Question: I can convert values to with the following code...
'''
$r = $r/255;
$g = $g/255;
$b = $b/255;
$h = 0;
$s = 0;
$v = 0;
$min = min(min($r, $g),$b);
$max = max(max($r, $g),$b);
$r = $max-$min;
$v = $max;
if($r == 0){
$h = 0;
$s = 0;
}
else {
$s = $r / $max;
$hr = ((($max - $r) / 6) + ($r / 2)) / $r;
$hg = ((($max - $g) / 6) + ($r / 2)) / $r;
$hb = ((($max - $b) / 6) + ($r / 2)) / $r;
if ($r == $max) $h = $hb - $hg;
else if($g == $max) $h = (1/3) + $hr - $hb;
else if ($b == $max) $h = (2/3) + $hg - $hr;
if ($h < 0)$h += 1;
if ($h > 1)$h -= 1;
}
'''
But how do you convert in ???
The following is on wikipedia but I don't understand it,
I'm guessing it's pretty obvious

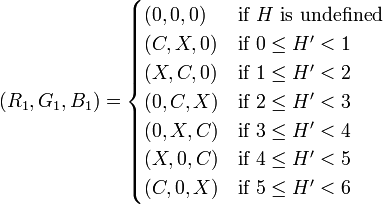
Answer: This is for the the HSV values in the range '[0,1]' (and giving RGB values in the range '[0,1]', instead of '{0, 1, ..., 255}':
'''
function HSVtoRGB(array $hsv) {
list($H,$S,$V) = $hsv;
//1
$H *= 6;
//2
$I = floor($H);
$F = $H - $I;
//3
$M = $V * (1 - $S);
$N = $V * (1 - $S * $F);
$K = $V * (1 - $S * (1 - $F));
//4
switch ($I) {
case 0:
list($R,$G,$B) = array($V,$K,$M);
break;
case 1:
list($R,$G,$B) = array($N,$V,$M);
break;
case 2:
list($R,$G,$B) = array($M,$V,$K);
break;
case 3:
list($R,$G,$B) = array($M,$N,$V);
break;
case 4:
list($R,$G,$B) = array($K,$M,$V);
break;
case 5:
case 6: //for when $H=1 is given
list($R,$G,$B) = array($V,$M,$N);
break;
}
return array($R, $G, $B);
}
'''